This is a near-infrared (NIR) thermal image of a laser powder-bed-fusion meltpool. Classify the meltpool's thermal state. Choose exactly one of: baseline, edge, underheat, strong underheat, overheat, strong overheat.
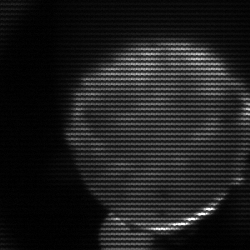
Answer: edge